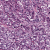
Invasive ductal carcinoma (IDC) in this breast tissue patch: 1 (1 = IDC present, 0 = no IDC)